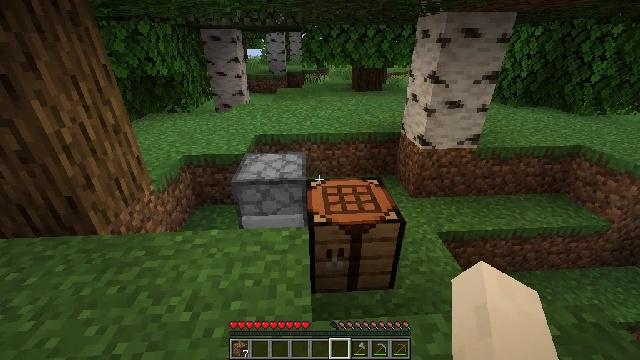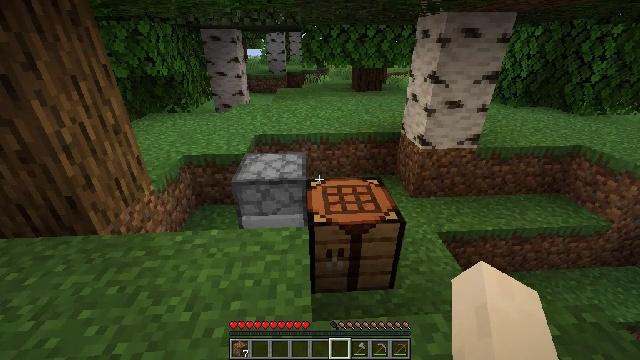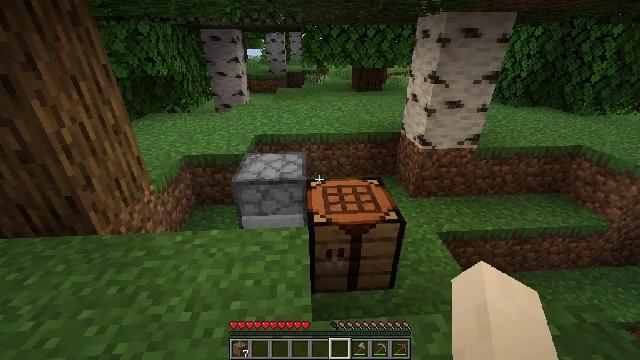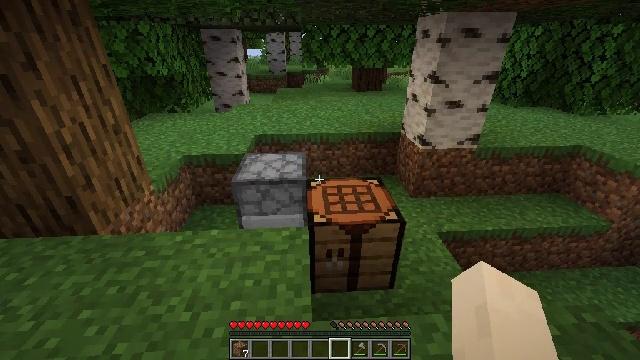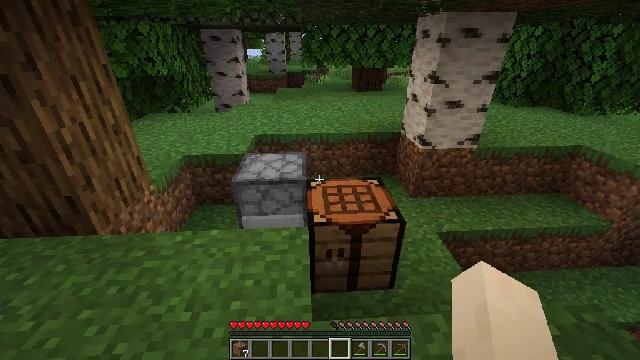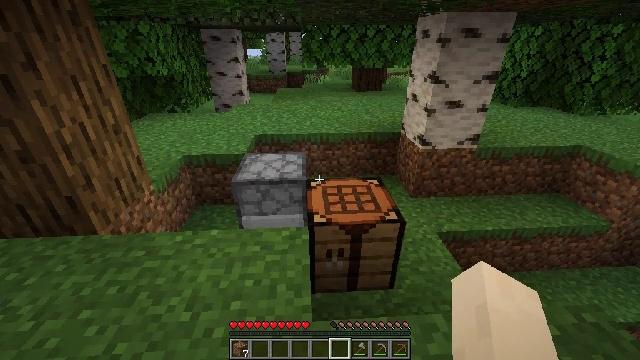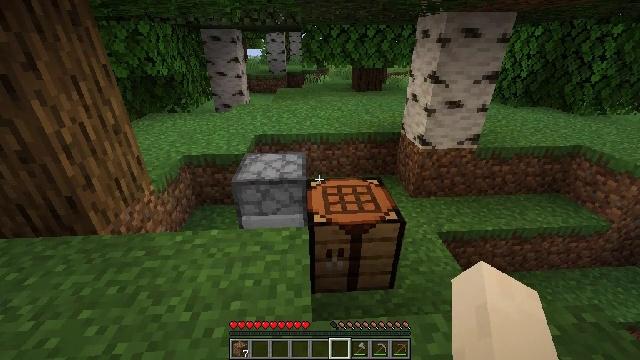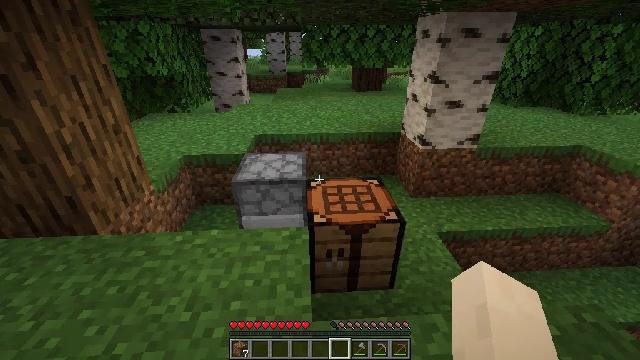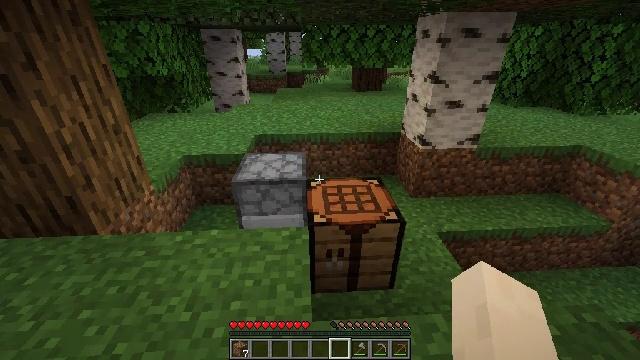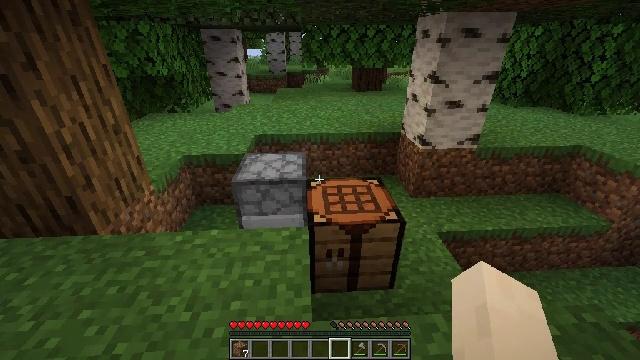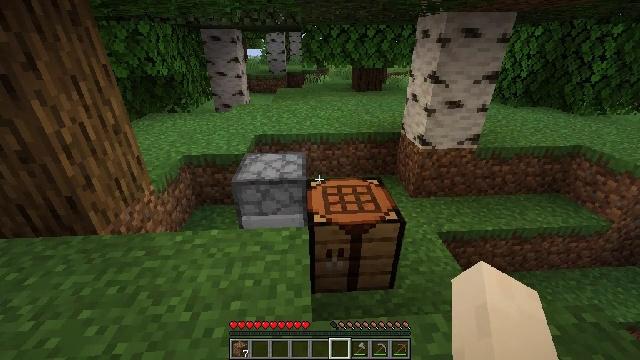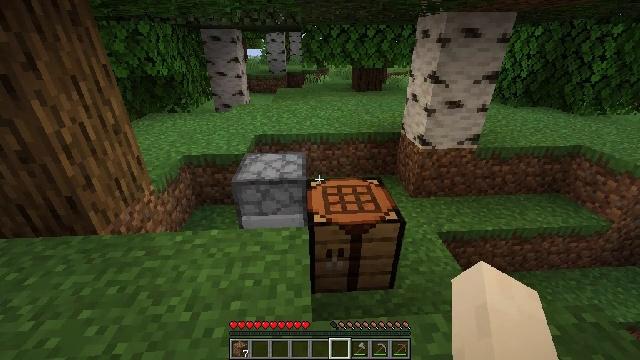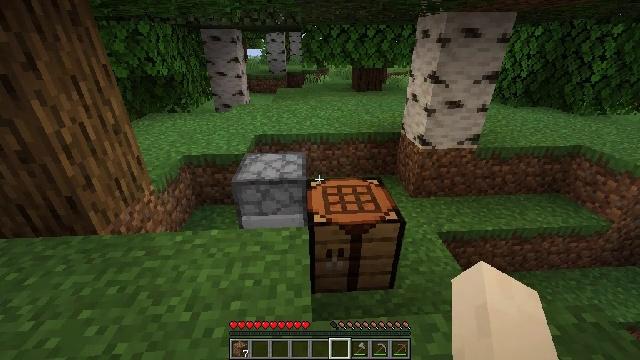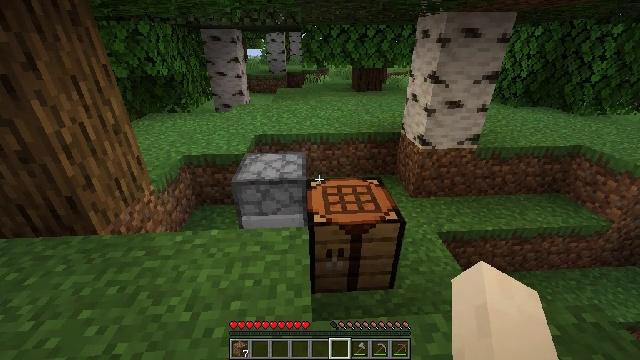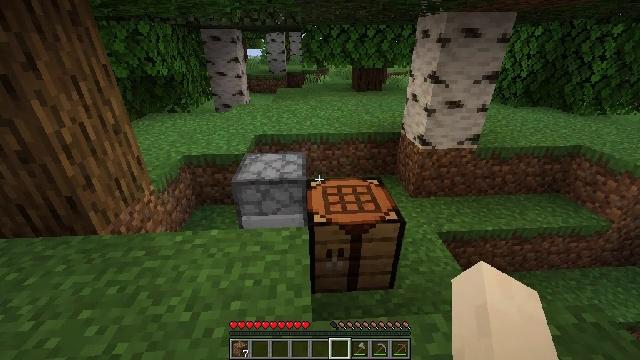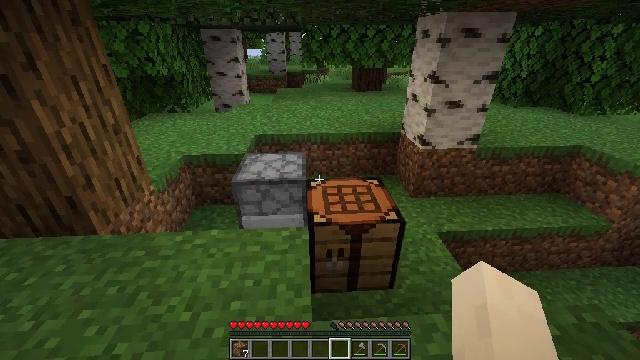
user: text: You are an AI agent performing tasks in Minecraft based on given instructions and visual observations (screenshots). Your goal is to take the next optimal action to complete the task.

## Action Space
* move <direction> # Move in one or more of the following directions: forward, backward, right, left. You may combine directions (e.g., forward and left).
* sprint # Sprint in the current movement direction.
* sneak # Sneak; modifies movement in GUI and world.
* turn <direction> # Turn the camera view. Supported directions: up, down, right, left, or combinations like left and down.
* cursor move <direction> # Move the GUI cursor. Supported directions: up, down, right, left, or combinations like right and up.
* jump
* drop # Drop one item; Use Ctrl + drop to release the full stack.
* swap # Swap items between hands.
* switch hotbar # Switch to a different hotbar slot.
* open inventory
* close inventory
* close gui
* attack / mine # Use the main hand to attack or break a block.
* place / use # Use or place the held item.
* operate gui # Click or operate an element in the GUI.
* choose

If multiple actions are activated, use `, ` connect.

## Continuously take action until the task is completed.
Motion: motion action
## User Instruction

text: Use the furnace to obtain charcoal.
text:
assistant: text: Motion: no_op
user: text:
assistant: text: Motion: no_op
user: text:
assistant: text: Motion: no_op
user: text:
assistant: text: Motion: no_op
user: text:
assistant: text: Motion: no_op
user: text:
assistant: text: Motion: no_op
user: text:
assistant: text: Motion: no_op
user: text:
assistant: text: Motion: no_op
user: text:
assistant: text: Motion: no_op
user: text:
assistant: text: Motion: no_op
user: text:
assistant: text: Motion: no_op
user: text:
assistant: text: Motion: no_op
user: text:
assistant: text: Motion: no_op
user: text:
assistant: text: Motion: no_op
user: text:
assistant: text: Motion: no_op
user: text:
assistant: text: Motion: no_op
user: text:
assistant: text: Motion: no_op
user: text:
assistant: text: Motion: no_op
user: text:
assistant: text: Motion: no_op
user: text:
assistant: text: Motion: no_op
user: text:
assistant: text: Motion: no_op
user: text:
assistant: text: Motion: no_op
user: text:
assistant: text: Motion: no_op
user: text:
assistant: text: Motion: no_op
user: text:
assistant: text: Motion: no_op
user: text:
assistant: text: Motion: no_op
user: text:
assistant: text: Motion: no_op
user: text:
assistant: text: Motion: no_op
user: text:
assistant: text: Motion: no_op
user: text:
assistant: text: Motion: no_op